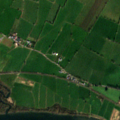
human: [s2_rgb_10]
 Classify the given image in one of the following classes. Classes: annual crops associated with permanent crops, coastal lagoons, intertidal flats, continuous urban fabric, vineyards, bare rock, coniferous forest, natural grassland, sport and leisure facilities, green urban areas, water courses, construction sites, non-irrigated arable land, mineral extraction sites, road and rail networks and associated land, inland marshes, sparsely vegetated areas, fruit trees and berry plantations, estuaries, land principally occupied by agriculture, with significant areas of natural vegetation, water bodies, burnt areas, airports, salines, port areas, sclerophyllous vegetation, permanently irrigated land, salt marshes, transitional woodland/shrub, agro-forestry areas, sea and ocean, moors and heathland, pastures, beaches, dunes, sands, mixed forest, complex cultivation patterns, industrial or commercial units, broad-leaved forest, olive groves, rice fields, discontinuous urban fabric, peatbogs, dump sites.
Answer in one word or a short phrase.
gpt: pastures, water courses